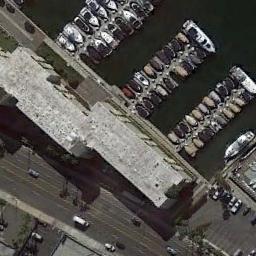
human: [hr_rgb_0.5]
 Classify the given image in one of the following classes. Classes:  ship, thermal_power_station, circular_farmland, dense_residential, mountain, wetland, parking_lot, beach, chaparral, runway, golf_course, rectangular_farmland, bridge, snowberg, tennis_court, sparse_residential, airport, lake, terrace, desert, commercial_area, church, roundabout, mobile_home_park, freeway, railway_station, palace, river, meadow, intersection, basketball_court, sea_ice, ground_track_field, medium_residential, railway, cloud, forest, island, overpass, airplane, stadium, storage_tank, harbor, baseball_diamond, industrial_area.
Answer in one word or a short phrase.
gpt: harbor